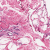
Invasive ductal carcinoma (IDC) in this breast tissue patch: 0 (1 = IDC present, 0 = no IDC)